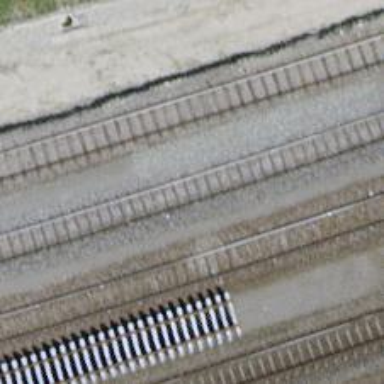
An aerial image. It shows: Single-track electrified railway siding with contact line for service.